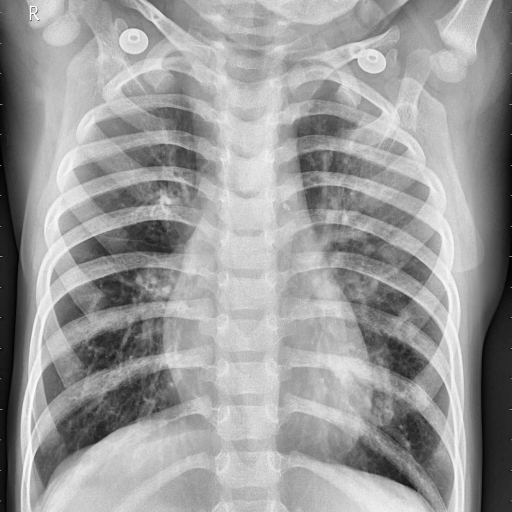
Finding: PNEUMONIA